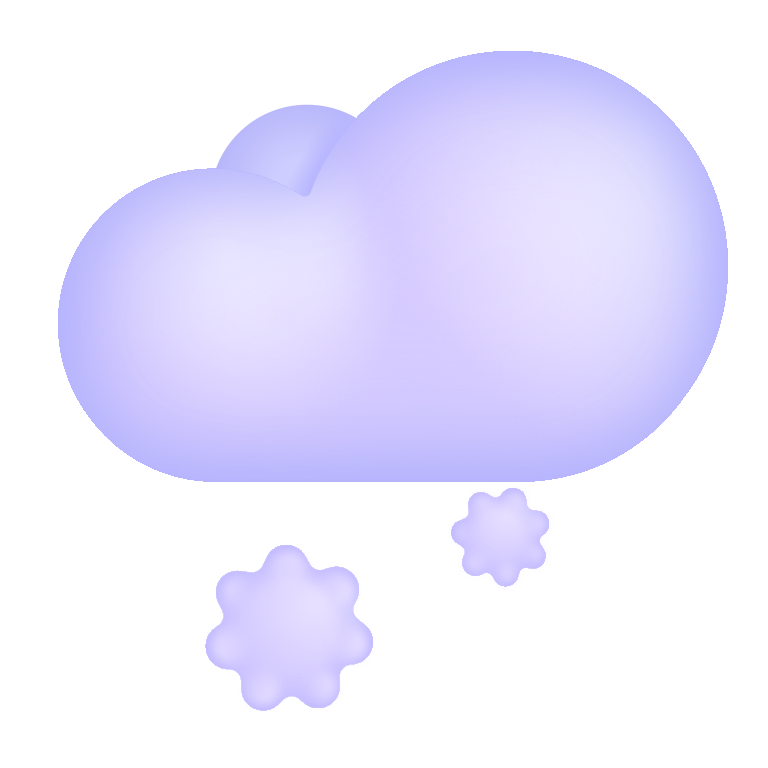
cloud with snow color